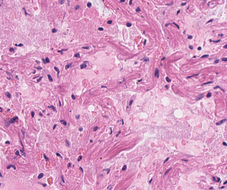
Tumor epithelial tissue: no
Tumor-associated stroma tissue: no
Normal tissue: yes